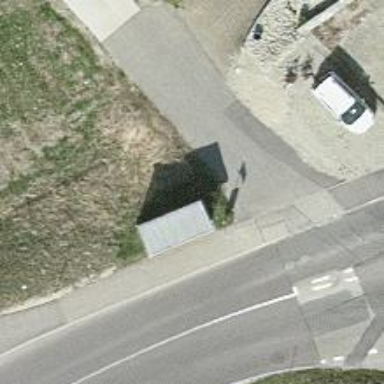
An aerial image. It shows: Bus stop with shelter. It is platform for public transport.